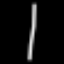
Label: line